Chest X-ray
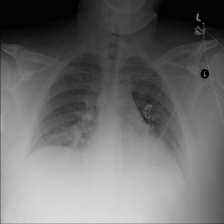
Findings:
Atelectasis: negative
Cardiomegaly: negative
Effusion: negative
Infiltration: negative
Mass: negative
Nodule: negative
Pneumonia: negative
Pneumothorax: negative
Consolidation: negative
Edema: negative
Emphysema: negative
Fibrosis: negative
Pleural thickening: negative
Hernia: negative